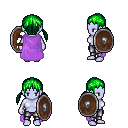
a pixel art fantasy rpg character, female body template, dark elf, purple skin, lavender cape, metal pants, green twin-tailed hairstyle, shield, four views (front, back, left, right), 2x2 character sprite sheet, small pixel art, hard edges, no anti-aliasing